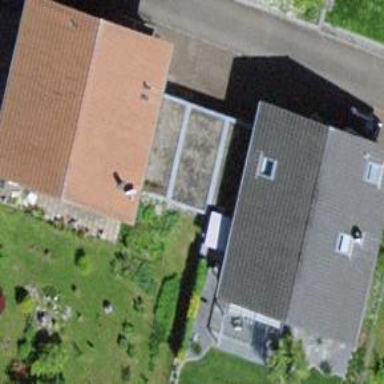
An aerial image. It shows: Detached building.